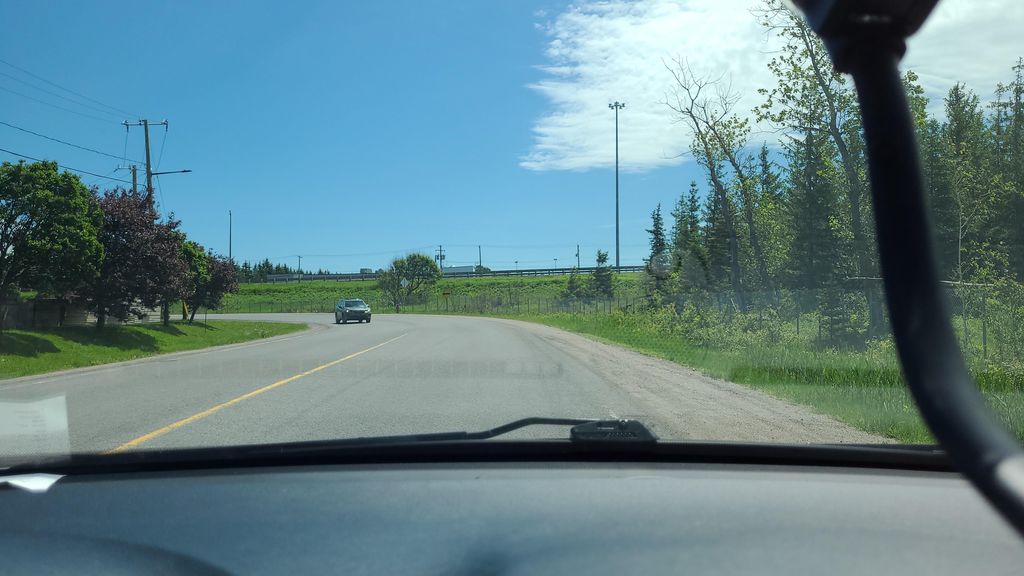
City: quebec_city